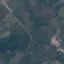
Land use / land cover class: PermanentCrop